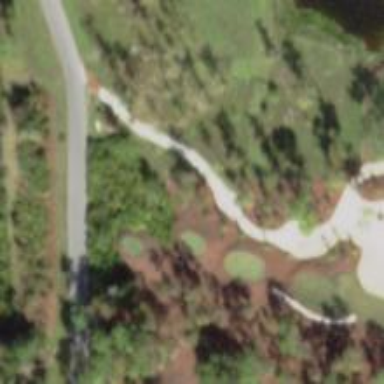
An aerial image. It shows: Footway that doubles as golf path.